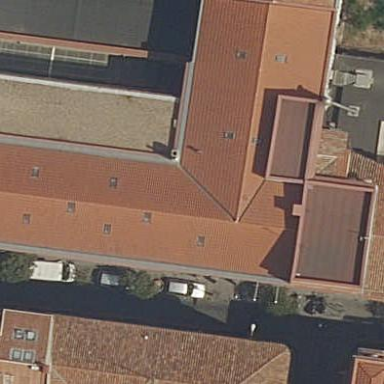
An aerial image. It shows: School.